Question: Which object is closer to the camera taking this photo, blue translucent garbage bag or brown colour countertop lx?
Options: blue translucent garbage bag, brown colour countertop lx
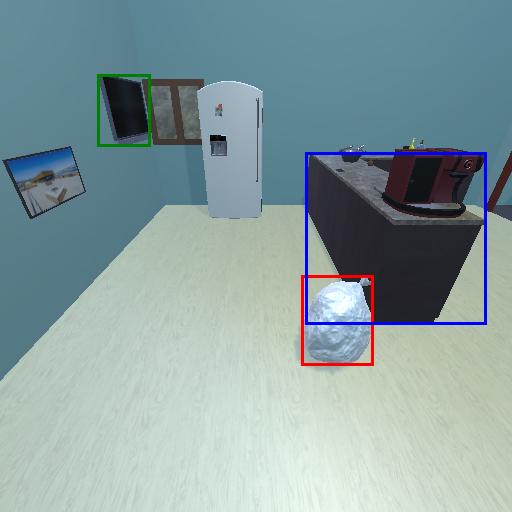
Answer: blue translucent garbage bag